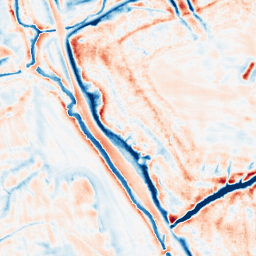
Category: edge_preserving
Decomposition family: bilateral
Decomposition parameters: d: 21
sigma_color: 50
sigma_space: 25
Upsampling method: sinc_blackman
Upsampling parameters: scale: 4
kernel_size: 8
Upsampling scale: 4